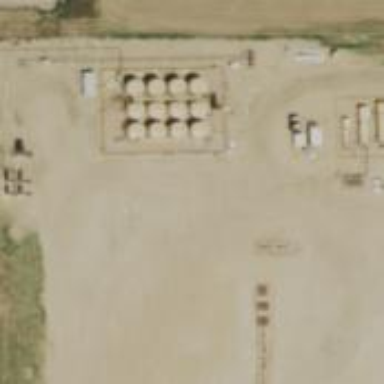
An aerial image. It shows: Storage tank that is man-made.